Question: Can Someone tell me how can i fix the problem below?
I have this piece of code, and i'm trying to Upload some data into PHP.
If i try to run it from the MainThread my app crashes.
I also tried to use AsyncTask or Runnable tread but i still get the same error.
How can i run this code properly to fix there errors.

'''
ArrayList<String> offlineData = new ArrayList<String>();
UploadingClass upClass = new UploadingClass(context);
DatabaseAdapter helper = new DatabaseAdapter(context);
offlineData = helper.getAllOfflineData();
for(int i=0;i<offlineData.size();i++)
{
upClass.uploadUnRegisteredData(helper.getUserId().toString(), offlineData.get(i).toString());
}
'''
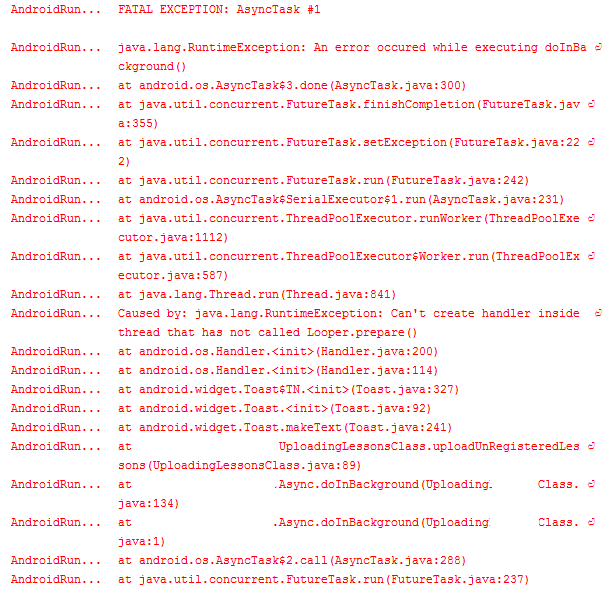
Answer: Move your 'Toast' to the main application thread, such as in 'onPostExecute()' of an 'AsyncTask'.